Interaction volume radius: 5 \u00c5
Interaction volume height: 20 \u00c5
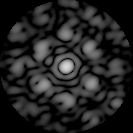
Disorder parameter: 0.5184